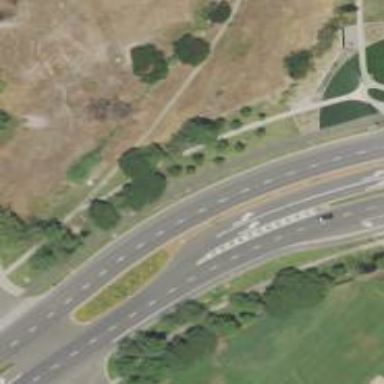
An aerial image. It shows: Secondary link road.